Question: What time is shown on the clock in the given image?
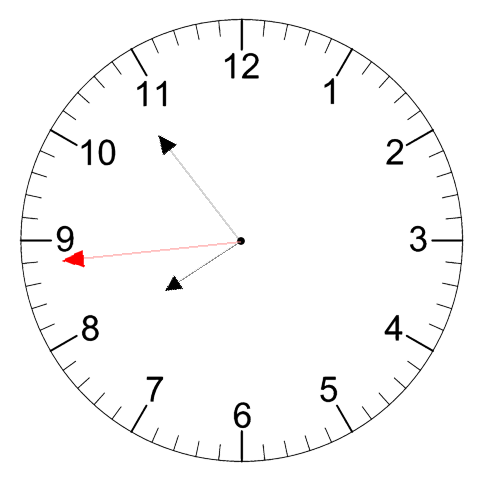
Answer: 07:53:44